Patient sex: M
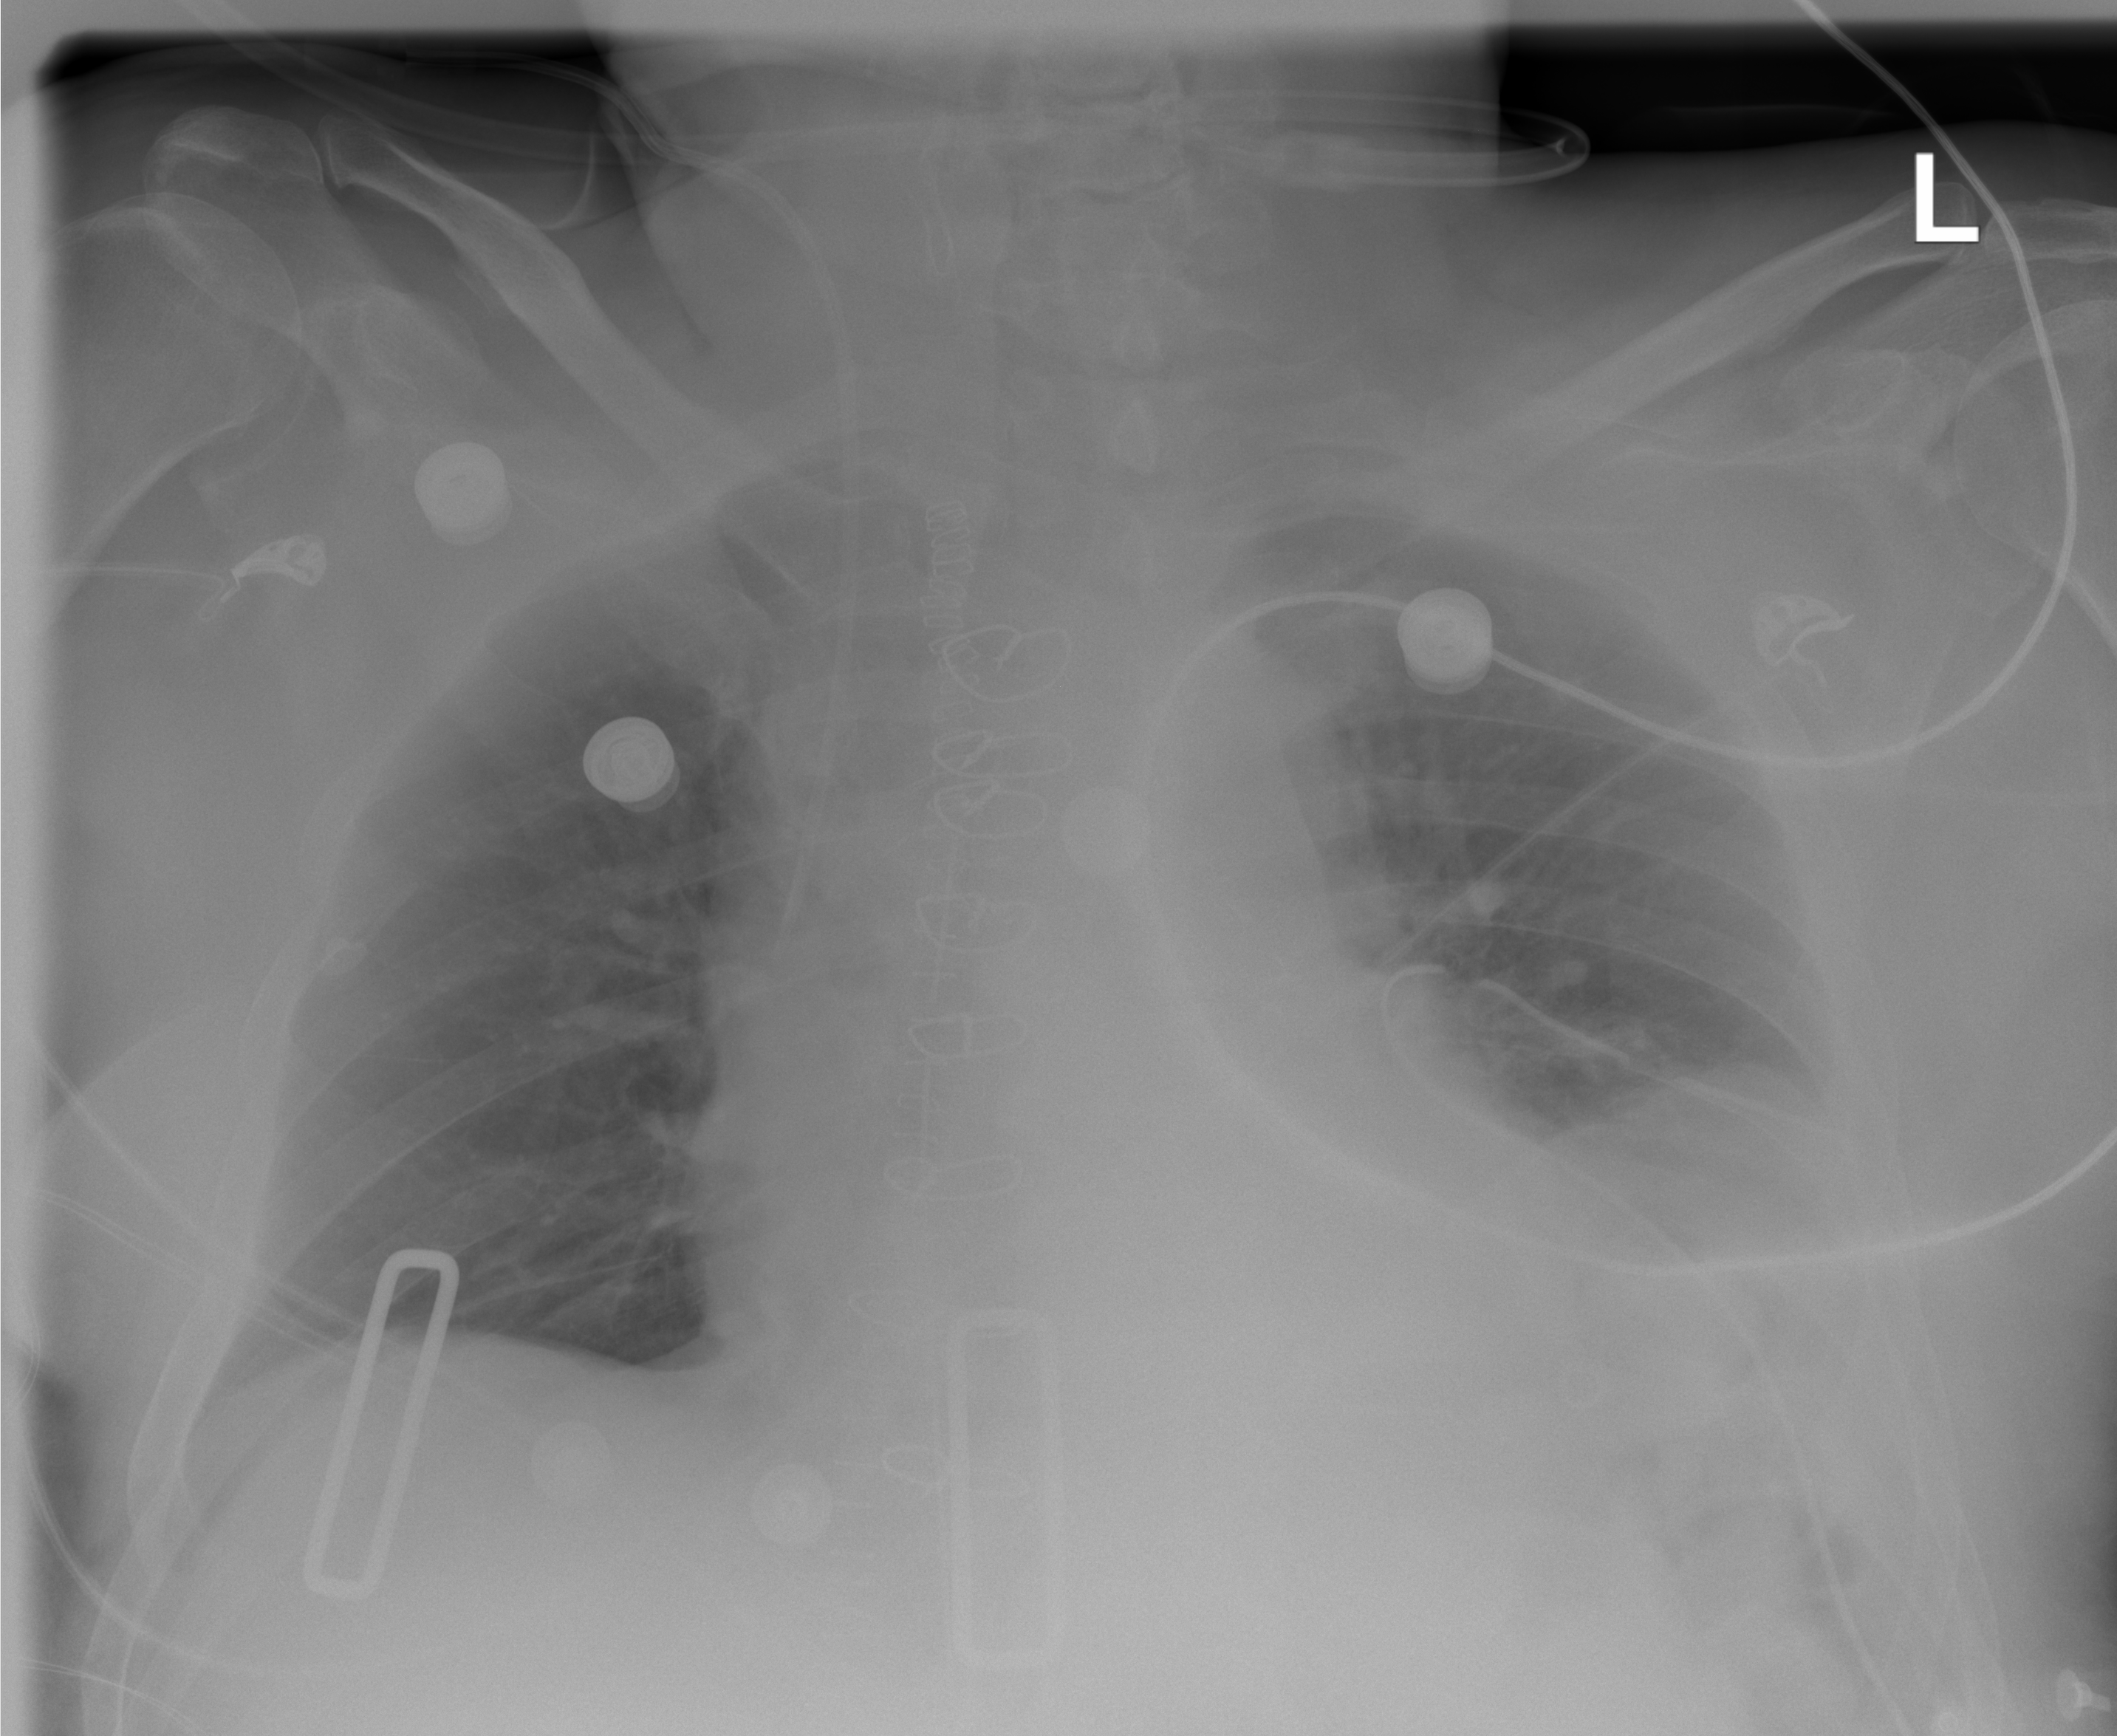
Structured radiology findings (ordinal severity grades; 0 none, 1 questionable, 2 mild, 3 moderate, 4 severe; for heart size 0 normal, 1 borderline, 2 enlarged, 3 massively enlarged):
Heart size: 2
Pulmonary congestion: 0
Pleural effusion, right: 0
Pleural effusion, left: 0
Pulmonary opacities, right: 0
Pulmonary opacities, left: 0
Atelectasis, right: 0
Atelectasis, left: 1